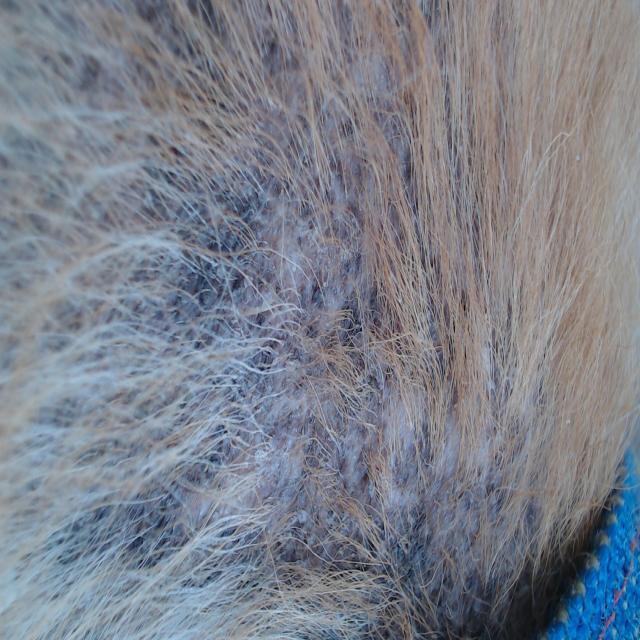
Canine demodicosis (Demodex mange) — caused by Demodex canis mites. Presents with alopecia, follicular papules, pustules, and comedones. Often localized on face and forelimbs.